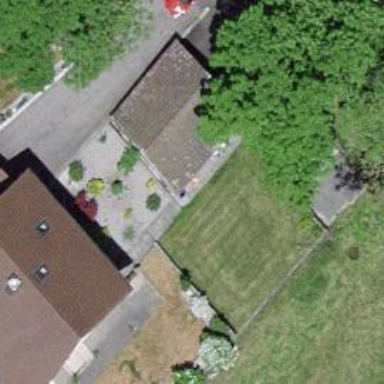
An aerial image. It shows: Garage building.